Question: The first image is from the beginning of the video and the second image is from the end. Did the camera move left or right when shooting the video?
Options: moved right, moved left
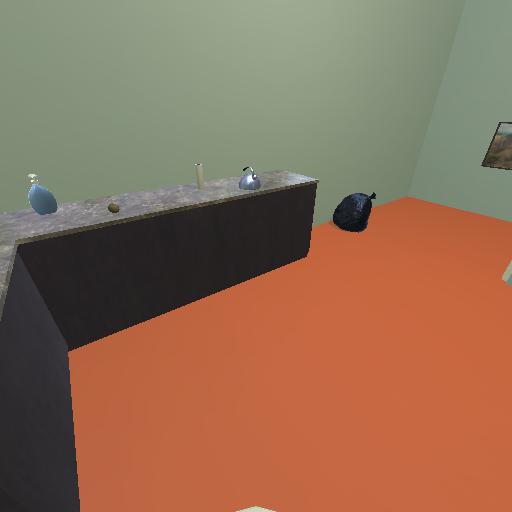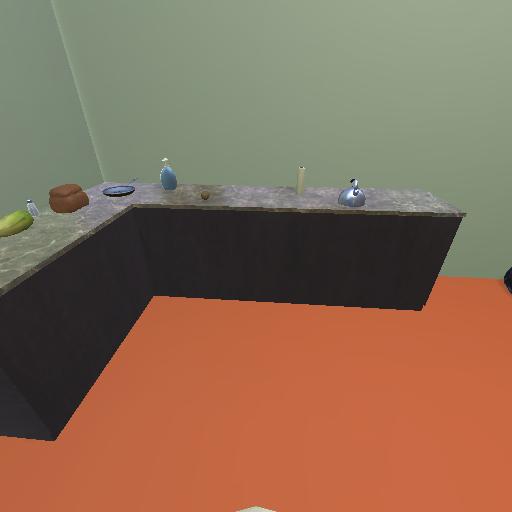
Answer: moved right